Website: lowes
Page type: payment
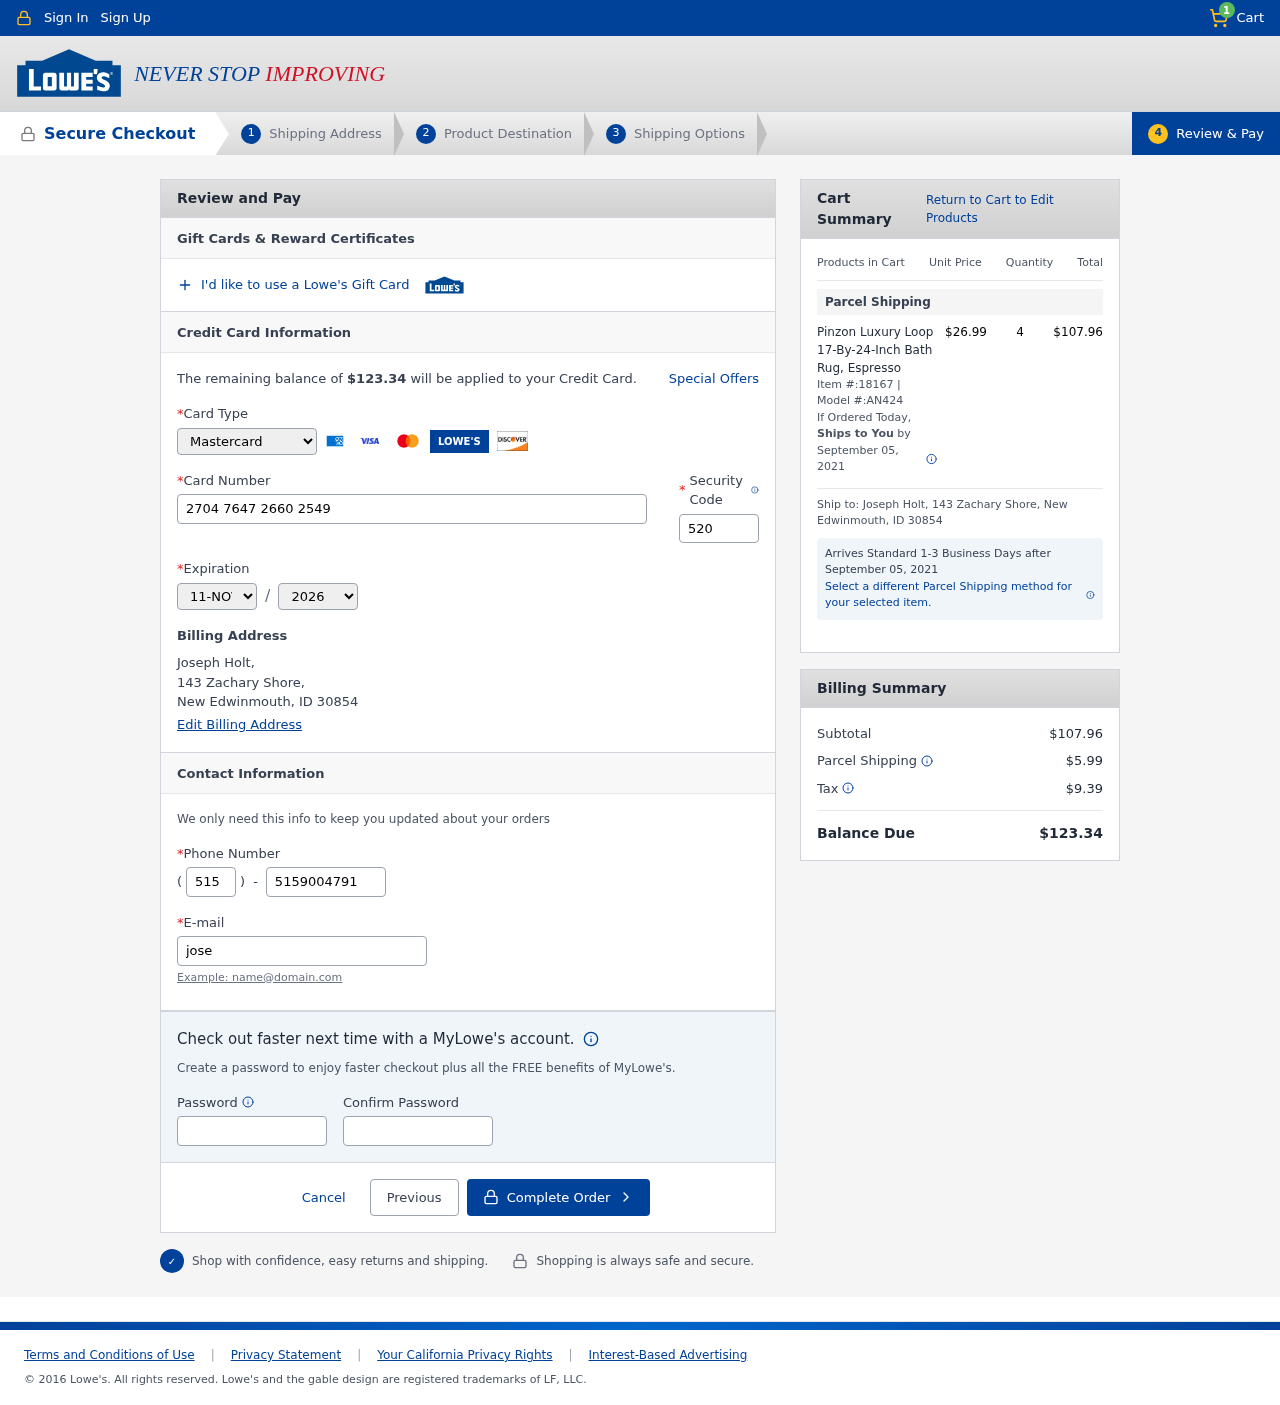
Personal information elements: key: PII_CARD_CVV
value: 520
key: PII_CARD_EXPIRY_MONTH
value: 11
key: PII_CARD_EXPIRY_YEAR
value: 26
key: PII_CARD_NUMBER
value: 2704 7647 2660 2549
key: PII_CARD_TYPE
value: Mastercard
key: PII_CITY_STATE_ZIP
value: New Edwinmouth, ID 30854
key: PII_EMAIL
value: josephholt@hotmail.com
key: PII_FULLNAME
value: Joseph Holt,
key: PII_PHONE
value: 5159004791
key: PII_PHONE_AREA
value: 515
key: PII_STREET
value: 143 Zachary Shore
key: PII_STREET
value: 143 Zachary Shore,
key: PII_FULLNAME2
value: Joseph Holt
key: PII_CITY
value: New Edwinmouth
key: PII_STATE_ABBR
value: ID
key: PII_POSTCODE
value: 30854
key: PII_POSTCODE_FULL
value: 30854
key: PII_CITY_STATE
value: New Edwinmouth, ID
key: PII_POSTCODE_NUMERIC
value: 30854
Product elements: key: PRODUCT1_NAME
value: Pinzon Luxury Loop 17-By-24-Inch Bath Rug, Espresso
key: PRODUCT1_PRICE
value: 26.99
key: PRODUCT1_QUANTITY
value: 4
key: PRODUCT1_ITEM
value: Item #:18167
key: PRODUCT1_MODEL
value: Model #:AN424
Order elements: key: ORDER_NUM_ITEMS
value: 1
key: ORDER_TOTAL
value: $123.34
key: ORDER_SHIPPING_DATE
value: September 05, 2021
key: ORDER_SUBTOTAL
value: $107.96
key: ORDER_SHIPPING_DATE2
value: September 05, 2021
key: ORDER_SHIPPING_COST
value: $5.99
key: ORDER_TAX
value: $9.39